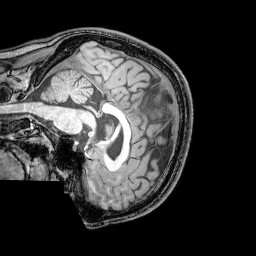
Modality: T1w
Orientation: sagittal
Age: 23
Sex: male
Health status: healthy
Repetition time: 0.081 s
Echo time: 0.037 s